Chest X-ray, AP view. Patient: 59 years old, sex M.
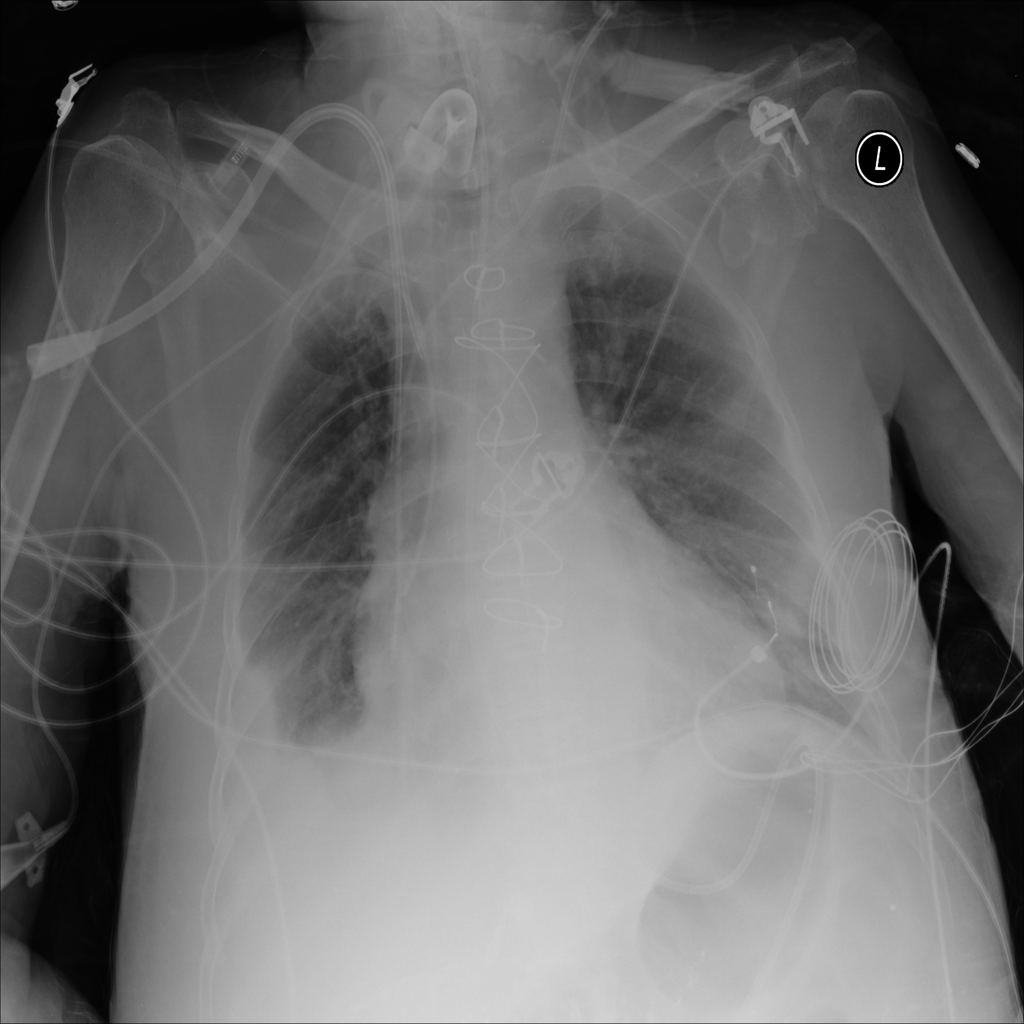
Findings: No Finding